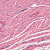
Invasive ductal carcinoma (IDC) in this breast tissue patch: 0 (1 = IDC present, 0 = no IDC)